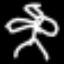
Label: angel